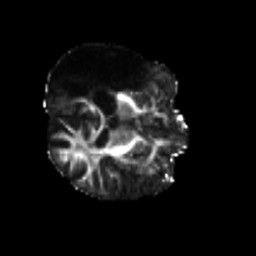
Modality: FA
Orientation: axial
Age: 58
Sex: male
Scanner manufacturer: siemens
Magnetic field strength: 3 T
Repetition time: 4.5 s
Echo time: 0.103 s